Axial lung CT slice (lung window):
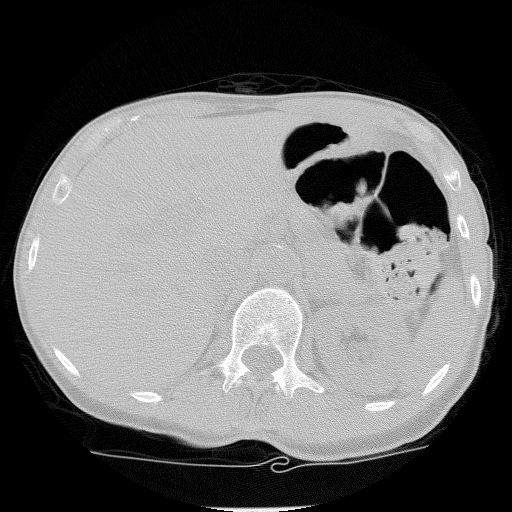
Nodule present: no